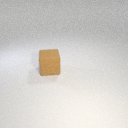
large brown rubber cube